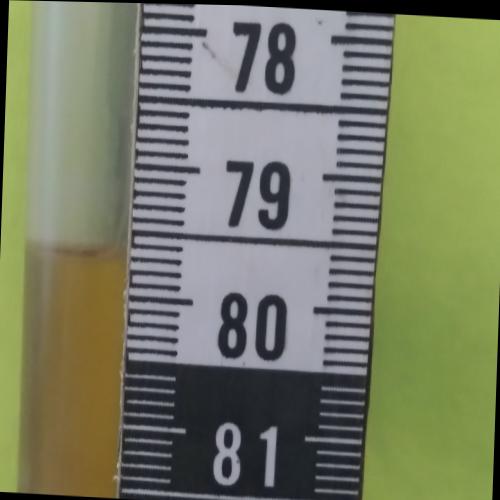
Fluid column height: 79.7 cm